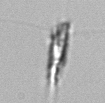
Label: Chrysochromulina_lanceolata